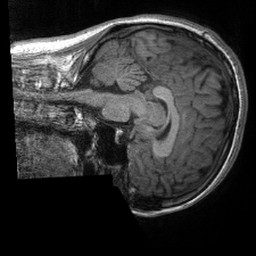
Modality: T1w
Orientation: sagittal
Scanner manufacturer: siemens
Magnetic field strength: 3 T
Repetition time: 2.4 s
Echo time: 0.00213 s